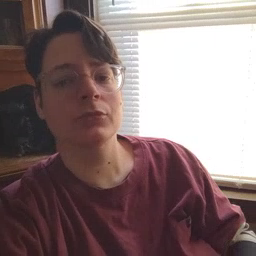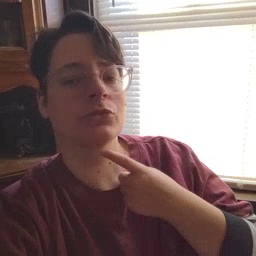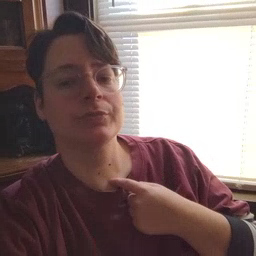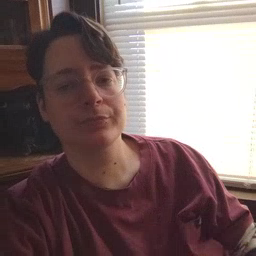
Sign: thirsty